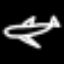
Label: airplane